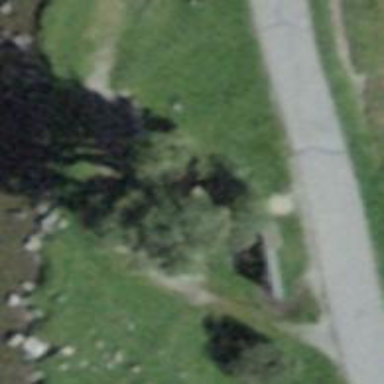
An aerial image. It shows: Burlywood bench.